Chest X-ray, PA view. Patient: 36 years old, sex M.
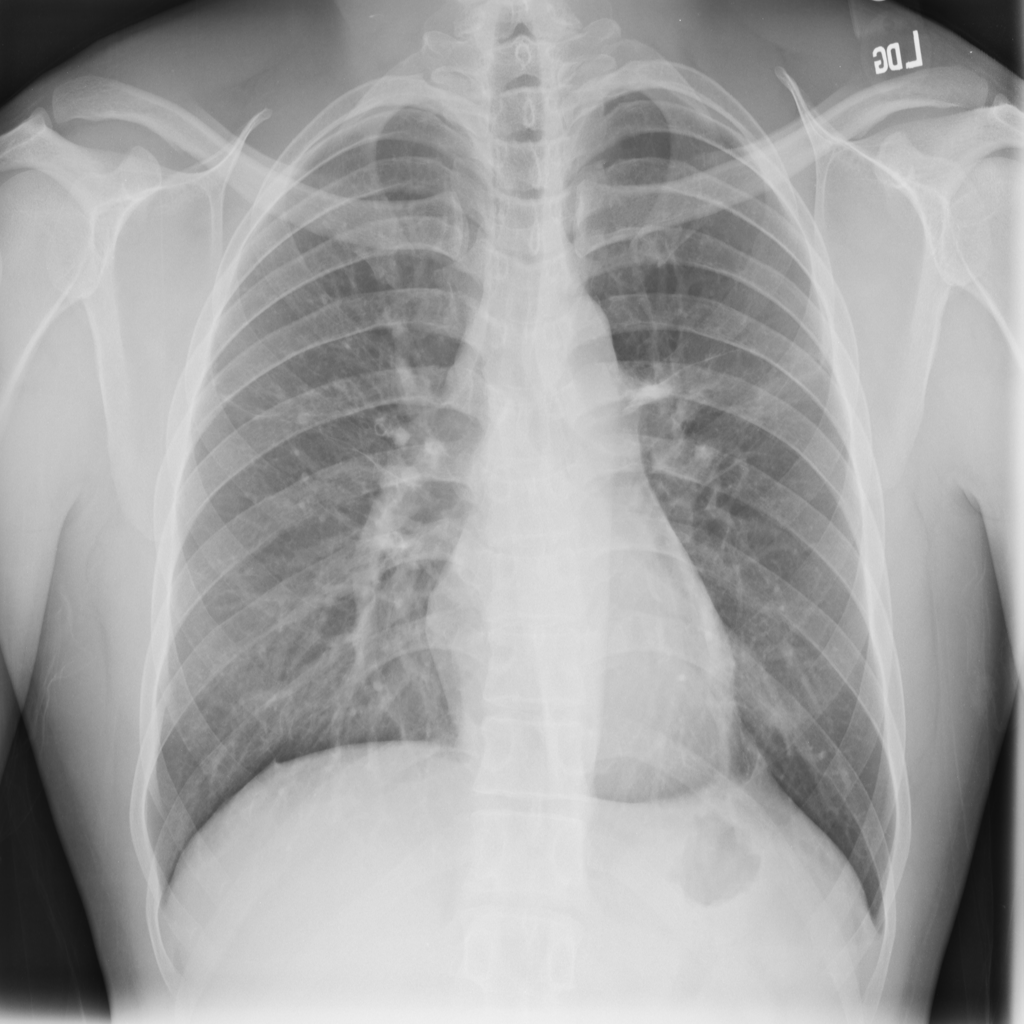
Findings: No Finding